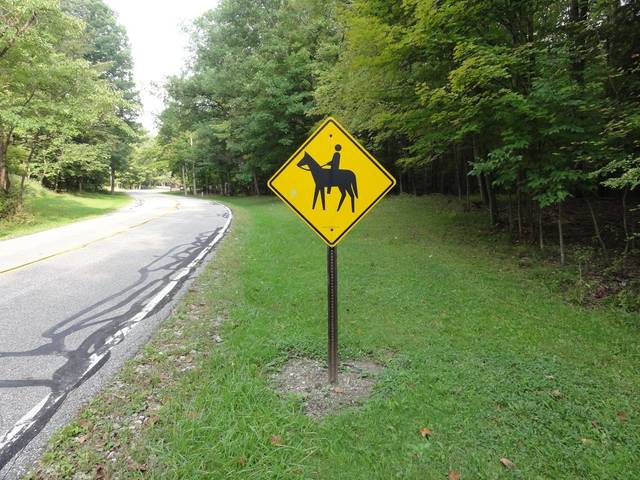
Region: United States
Coordinates: 41.3, -81.605